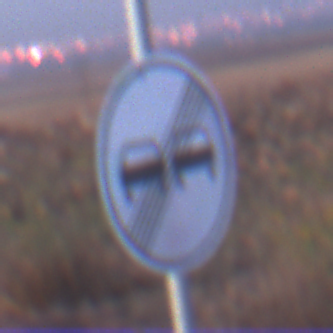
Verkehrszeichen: EndeUeberholverbot
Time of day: SunriseSunset
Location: Outdoor (Nature)
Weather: Clear
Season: NotSpecified
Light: Natural